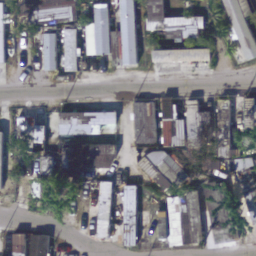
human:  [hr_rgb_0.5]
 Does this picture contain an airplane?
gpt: no

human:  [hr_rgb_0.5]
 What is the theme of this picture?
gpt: mobile home park

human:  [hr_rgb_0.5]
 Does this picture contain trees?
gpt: yes